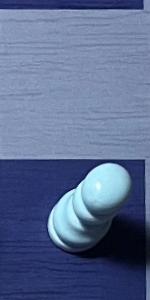
Label: Pawn_White